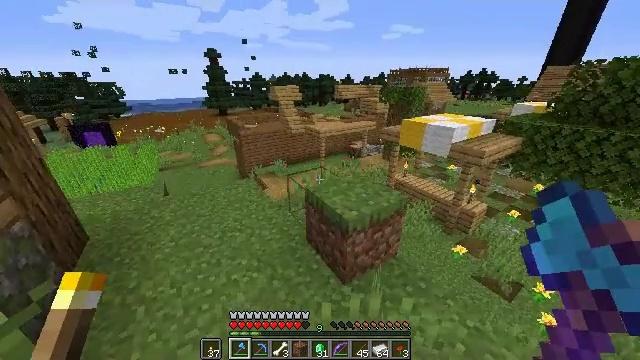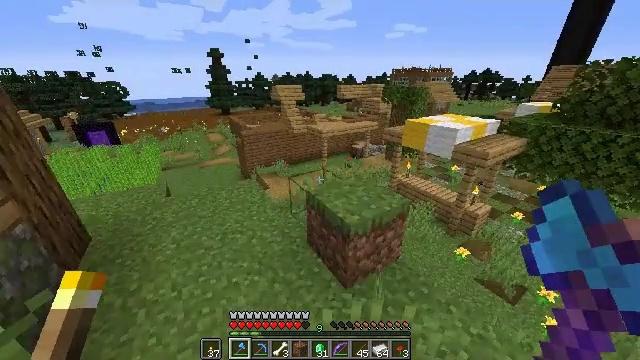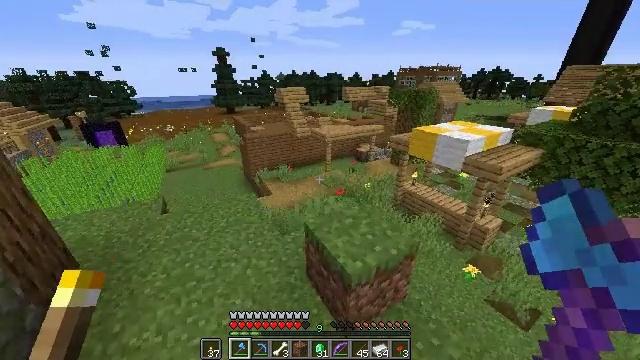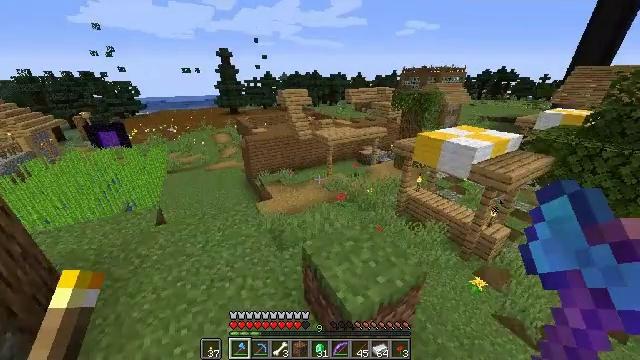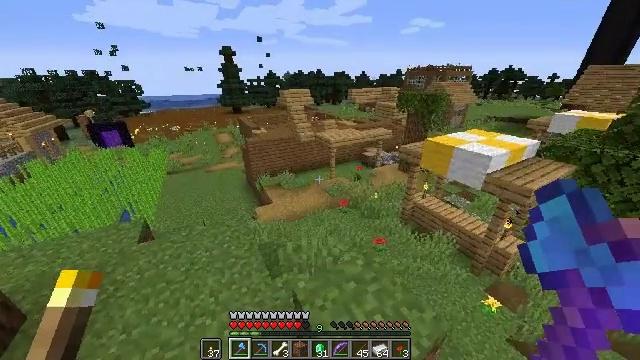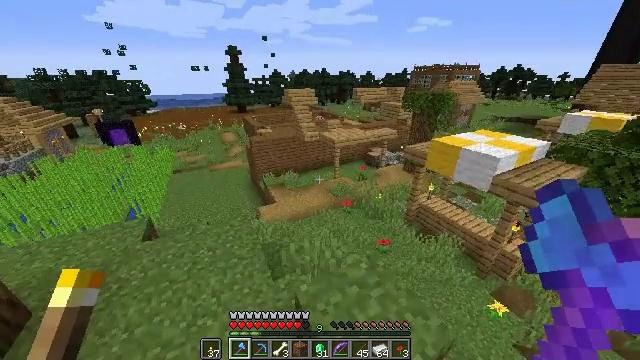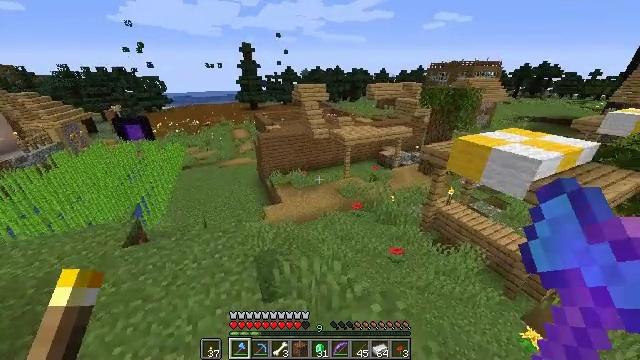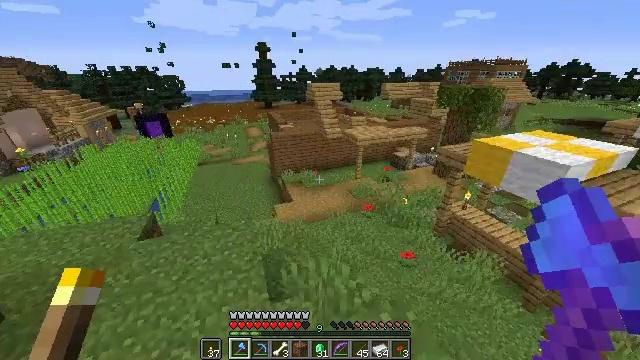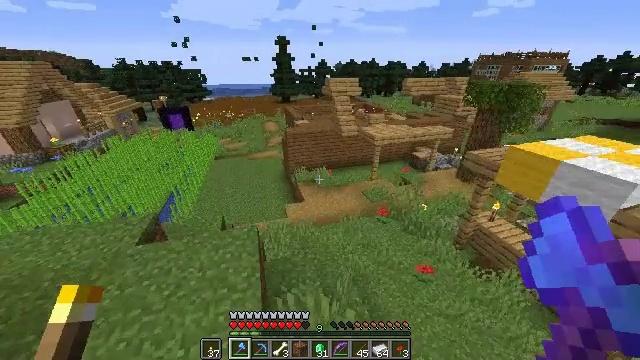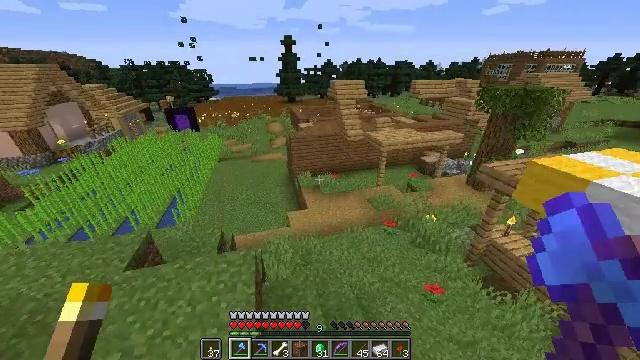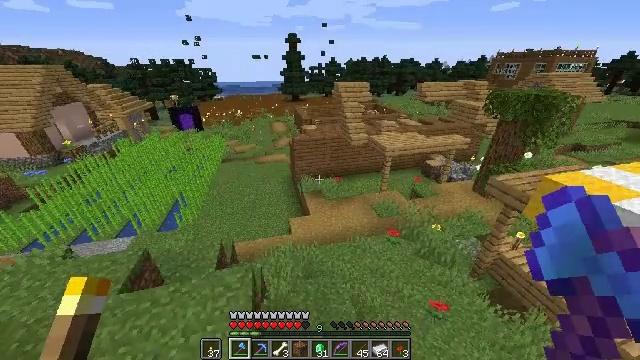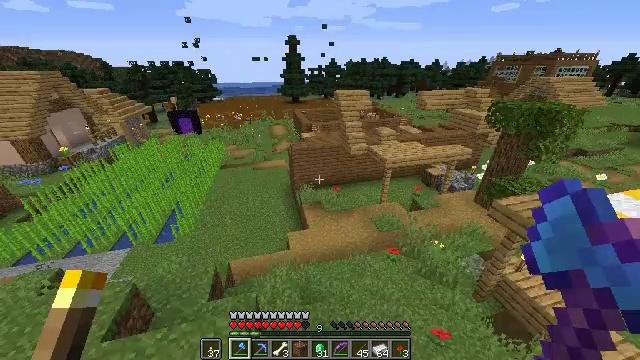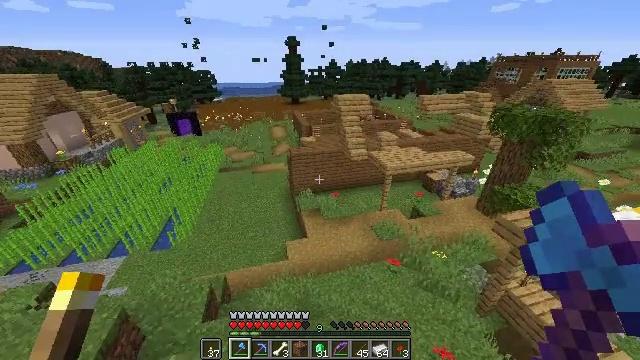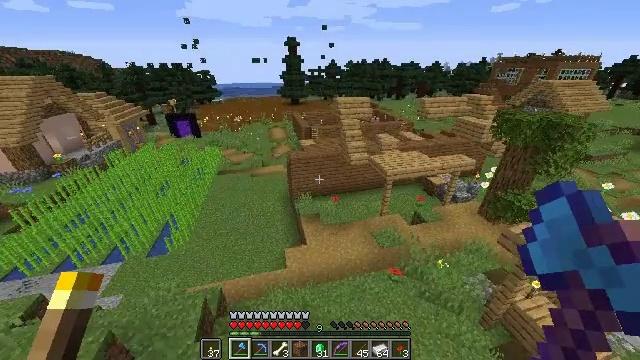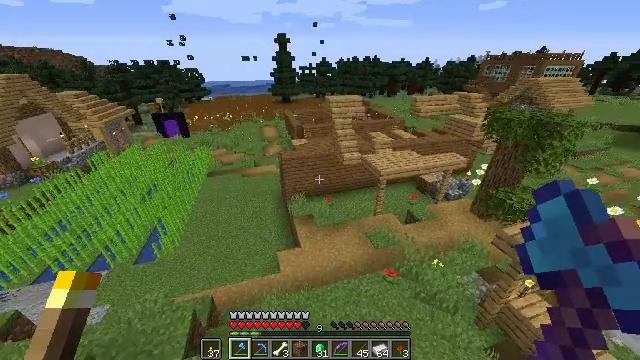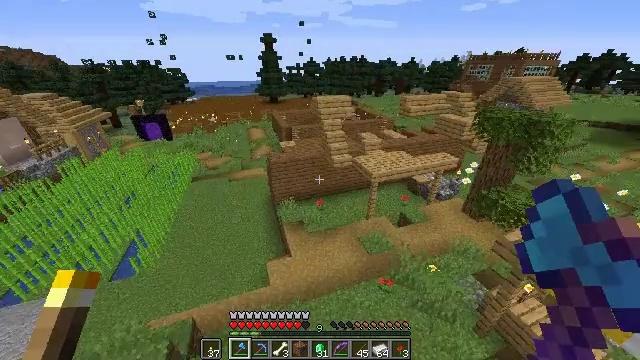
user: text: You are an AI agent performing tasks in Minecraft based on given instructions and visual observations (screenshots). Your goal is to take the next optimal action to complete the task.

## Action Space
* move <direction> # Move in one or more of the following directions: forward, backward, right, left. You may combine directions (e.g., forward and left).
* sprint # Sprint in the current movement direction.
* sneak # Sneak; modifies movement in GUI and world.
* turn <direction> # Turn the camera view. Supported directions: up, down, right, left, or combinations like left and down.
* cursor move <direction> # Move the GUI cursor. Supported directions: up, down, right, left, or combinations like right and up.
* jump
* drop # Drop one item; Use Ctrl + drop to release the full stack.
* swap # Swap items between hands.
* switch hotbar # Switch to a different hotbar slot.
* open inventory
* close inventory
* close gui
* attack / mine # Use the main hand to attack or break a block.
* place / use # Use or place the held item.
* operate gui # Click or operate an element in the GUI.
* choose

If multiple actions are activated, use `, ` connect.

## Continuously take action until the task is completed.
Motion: motion action
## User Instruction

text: Get arrows by crafting with flint, sticks, and feathers.
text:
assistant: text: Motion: move forward, sprint, jump
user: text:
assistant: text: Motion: move forward, sprint, turn left, jump
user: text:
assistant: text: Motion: move forward, sprint, jump
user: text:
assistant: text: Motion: move forward, sprint, jump
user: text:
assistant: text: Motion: move forward, sprint, turn left, jump
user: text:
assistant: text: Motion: move forward, sprint, turn left, jump
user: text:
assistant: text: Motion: move forward, sprint, turn left, jump
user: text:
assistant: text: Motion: move forward, sprint, turn left and down, jump
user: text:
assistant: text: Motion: move forward, sprint, turn left, jump
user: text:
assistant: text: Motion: move forward, sprint, turn left, jump
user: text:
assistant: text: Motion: move forward, sprint, jump
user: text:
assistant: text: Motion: move forward, sprint, jump
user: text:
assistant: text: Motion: move forward, sprint, jump
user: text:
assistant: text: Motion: move forward, sprint, turn right, jump
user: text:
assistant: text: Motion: move forward, sprint, turn right, jump
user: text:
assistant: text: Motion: move forward, sprint, turn right, jump
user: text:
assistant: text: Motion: move forward, sprint, turn right, jump
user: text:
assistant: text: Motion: move forward, sprint, turn right, jump
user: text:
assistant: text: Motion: move forward, sprint, turn right, jump
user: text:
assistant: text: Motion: move forward, sprint, turn right and up, jump
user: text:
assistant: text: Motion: move forward, sprint, turn right and up, jump
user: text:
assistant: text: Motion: move forward, sprint, turn right and up, jump
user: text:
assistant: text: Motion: move forward, sprint, turn right and up, jump
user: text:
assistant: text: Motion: move forward, sprint, turn right and up, jump
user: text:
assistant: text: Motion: move forward, sprint, jump
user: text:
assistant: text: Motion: move forward, sprint, jump
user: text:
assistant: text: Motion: move forward, sprint, jump
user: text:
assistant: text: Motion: move forward, sprint, jump
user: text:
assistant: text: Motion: move forward, sprint, jump
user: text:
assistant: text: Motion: move forward, sprint, turn right and up, jump